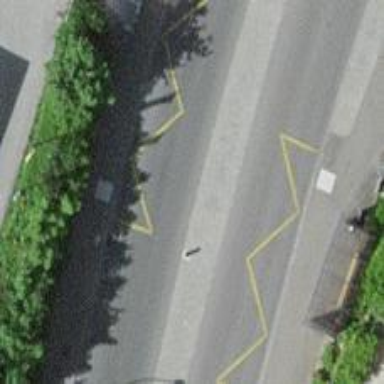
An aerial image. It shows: Bus stop with stop position for public transport.